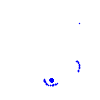
Particle: electron